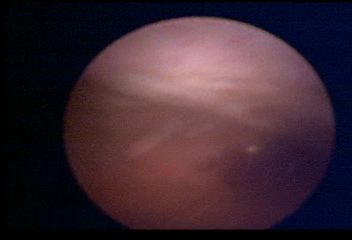
Modality: WLC
Class: Normal mucosa
Bladder cancer association: No